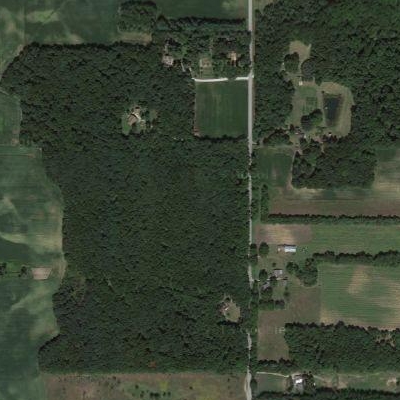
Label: Forest